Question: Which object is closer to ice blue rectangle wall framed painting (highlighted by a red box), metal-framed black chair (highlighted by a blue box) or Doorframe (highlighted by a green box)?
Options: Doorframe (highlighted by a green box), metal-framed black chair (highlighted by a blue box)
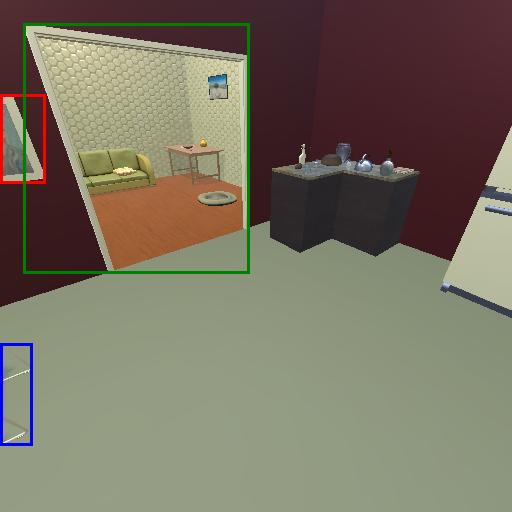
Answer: Doorframe (highlighted by a green box)